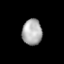
Tissue: lung
Cell type: Epithelial cells
Senescence score: 0.2019
Nuclear area (px): 500
Mean DAPI intensity: 174.194